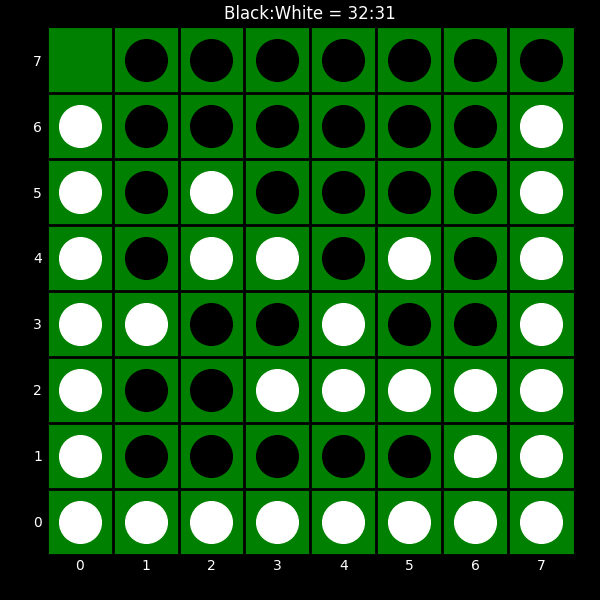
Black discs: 32
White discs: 31